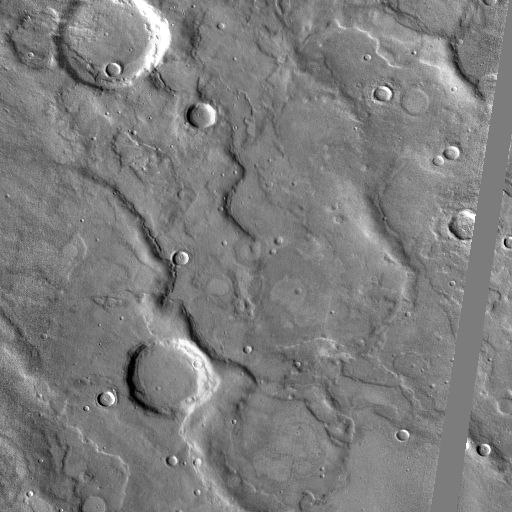
Crater classes present: Background, Other, Buried